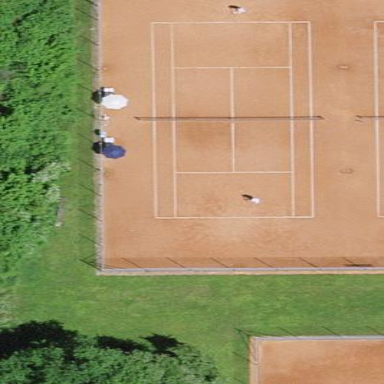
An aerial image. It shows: Tennis court on pitch designated for leisure land.